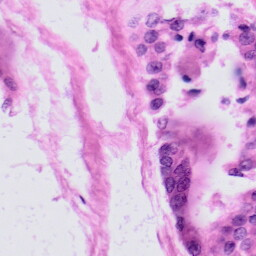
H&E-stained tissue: Prostate